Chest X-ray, PA view. Patient: 62 years old, sex F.
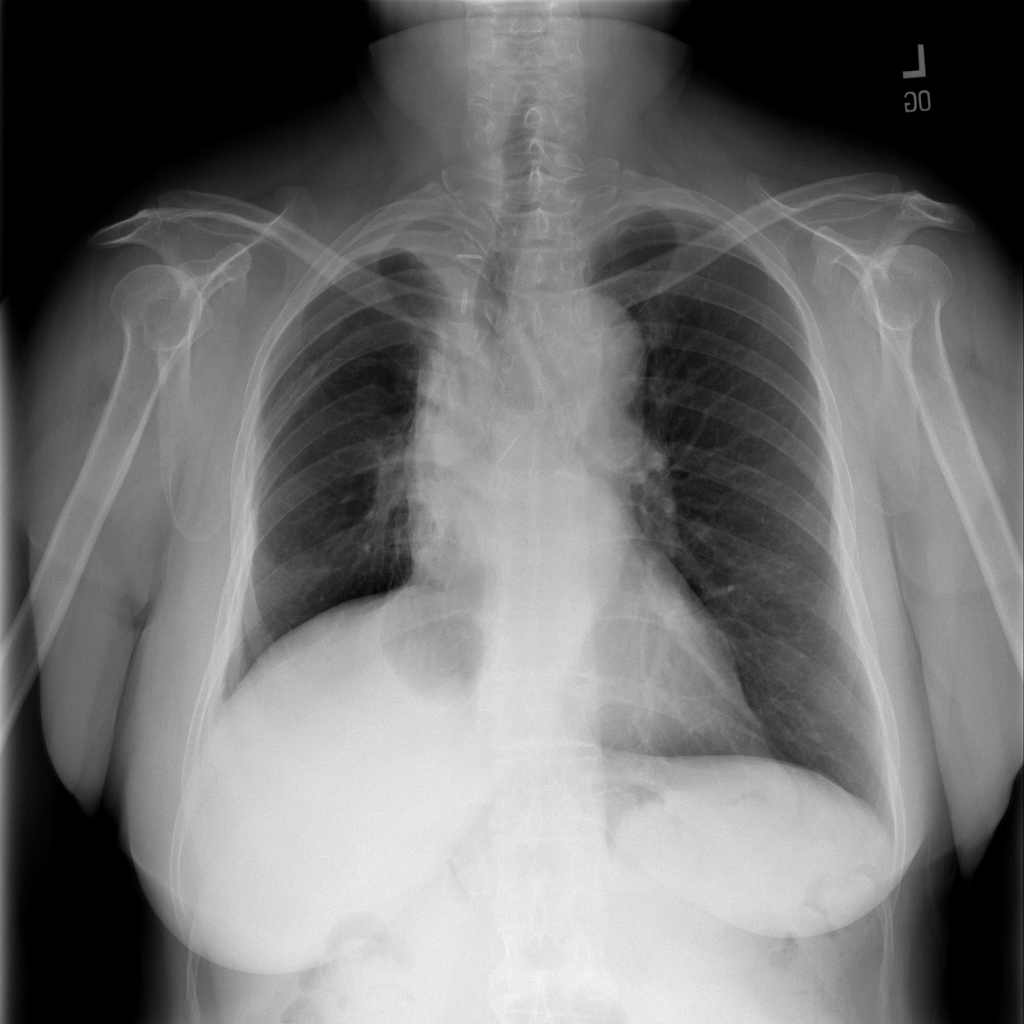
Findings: Infiltration